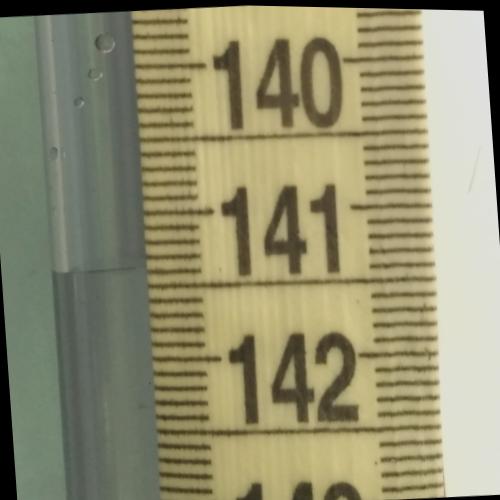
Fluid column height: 141.4 cm